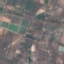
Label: PermanentCrop